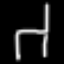
Label: chair